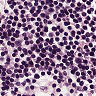
Metastatic tissue present: no